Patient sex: M
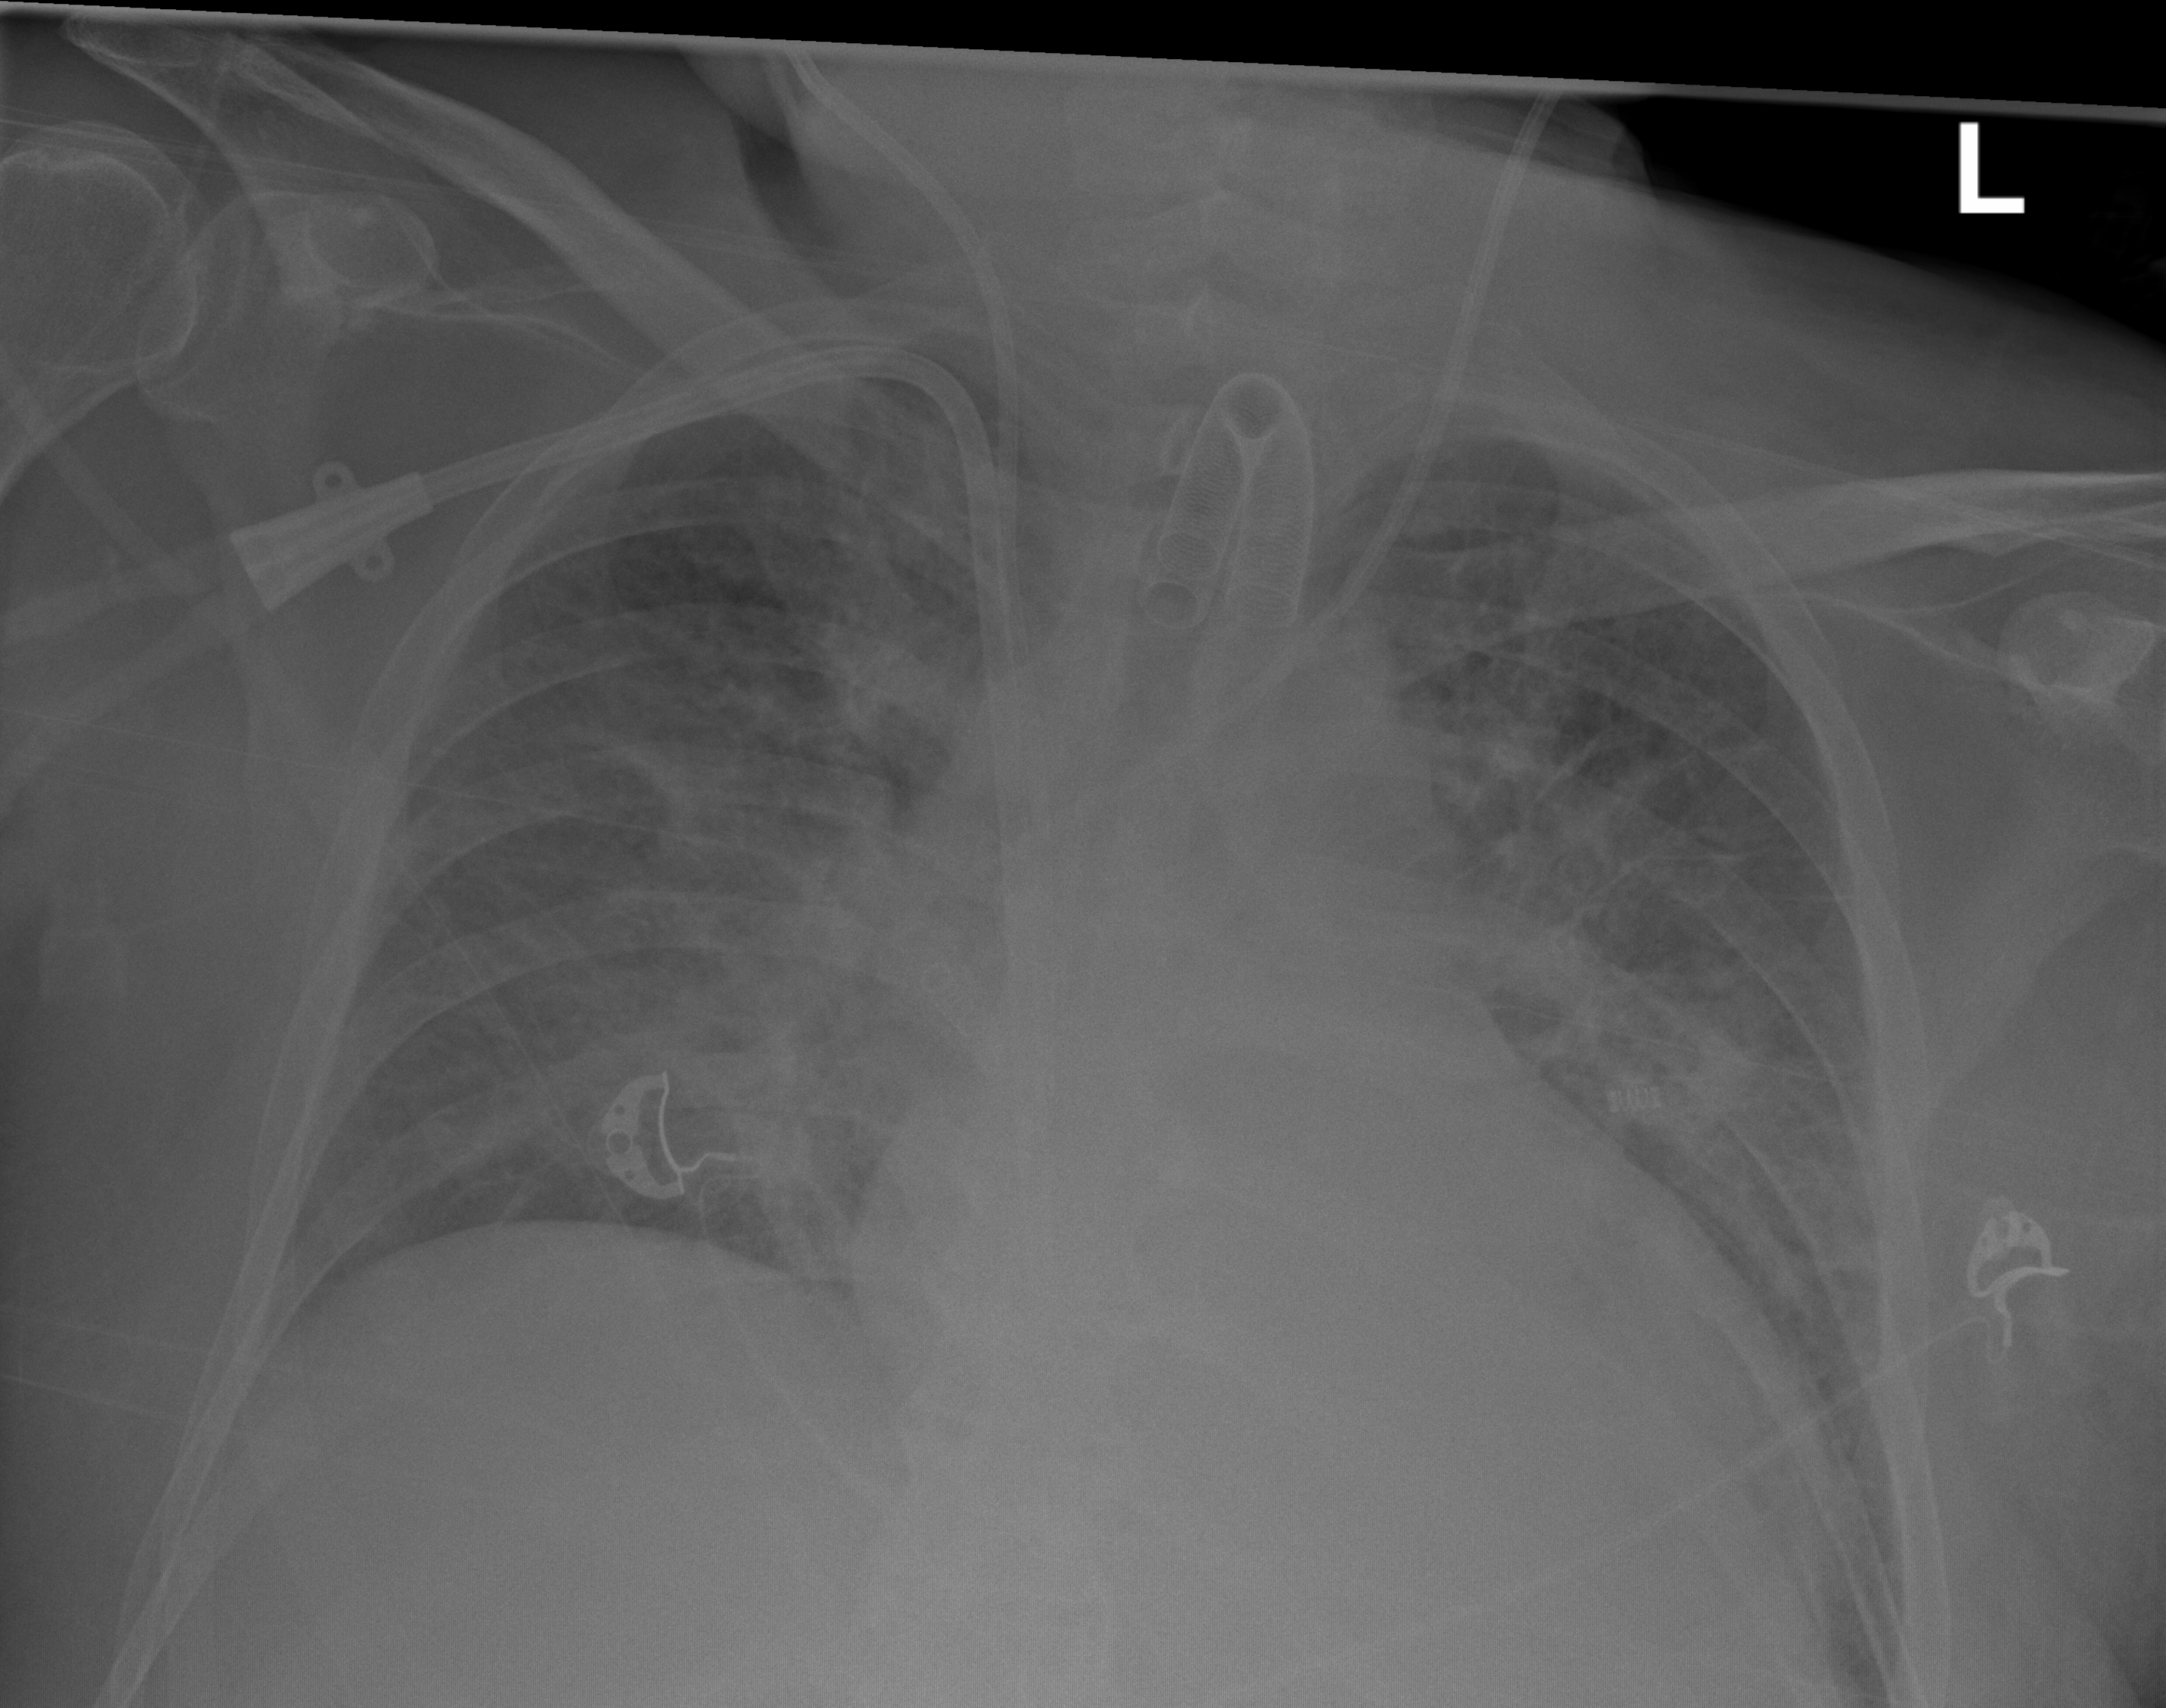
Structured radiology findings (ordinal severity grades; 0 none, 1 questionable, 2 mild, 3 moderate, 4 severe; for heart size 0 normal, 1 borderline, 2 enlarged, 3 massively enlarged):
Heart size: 2
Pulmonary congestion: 2
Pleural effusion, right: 0
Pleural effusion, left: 0
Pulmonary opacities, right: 2
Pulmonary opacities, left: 2
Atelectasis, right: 1
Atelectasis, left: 2